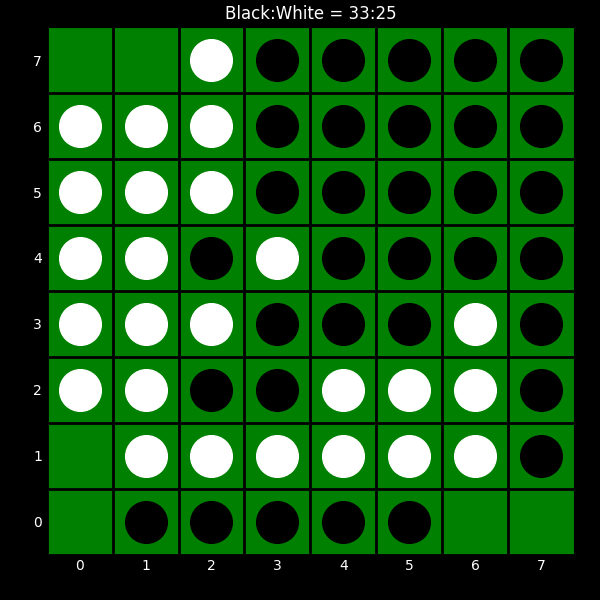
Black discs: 33
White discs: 25